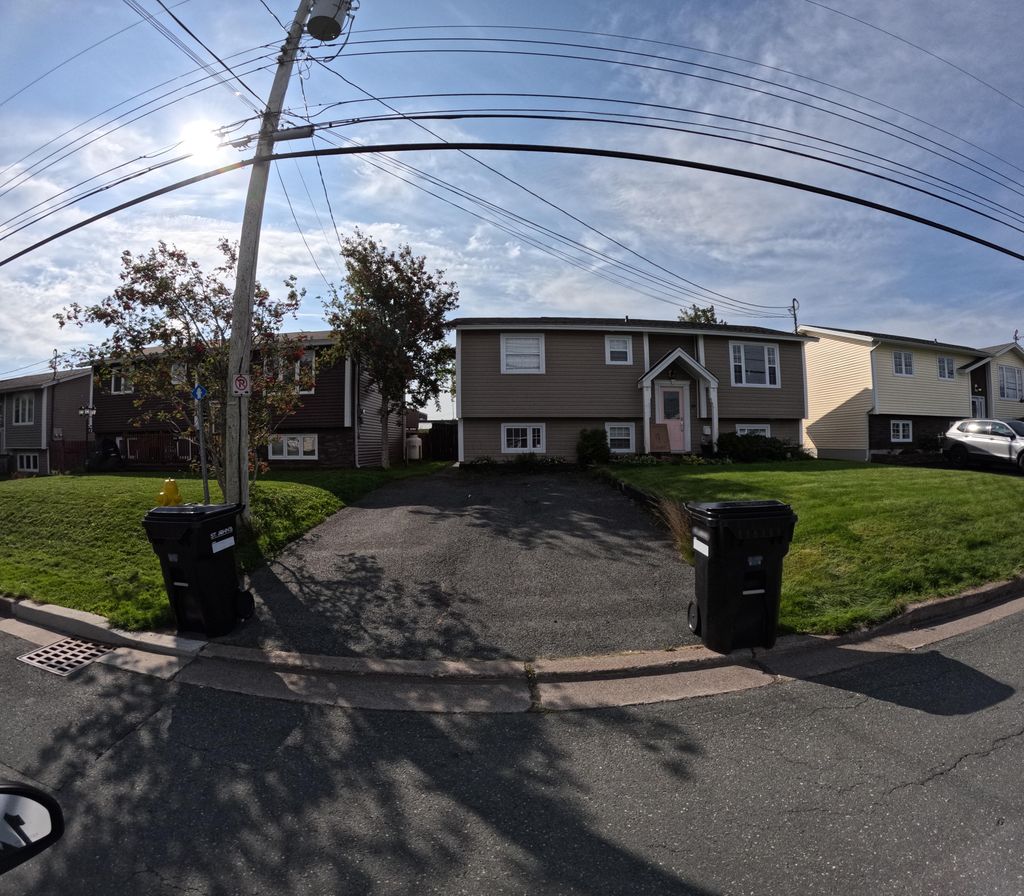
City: st_johns